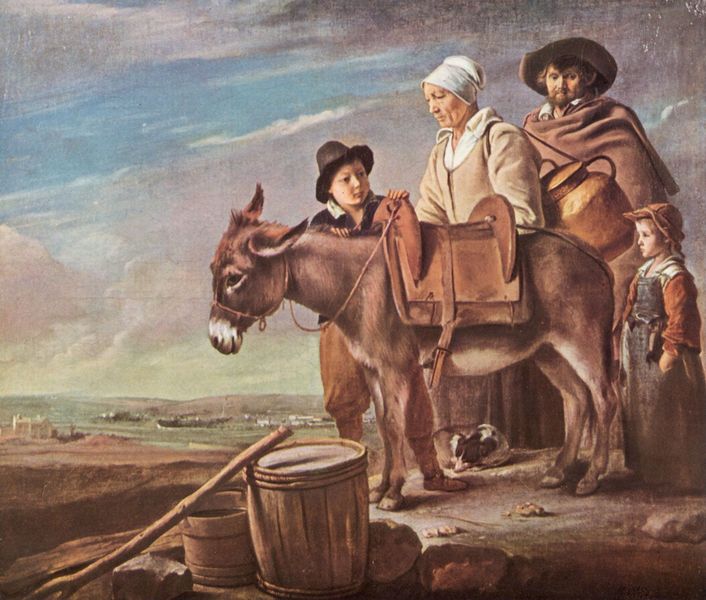
Titel: Familie der Milchverkäuferin
Künstler: Louis Le Nain
Standort: Sankt Petersburg
Institution: Musée de l'Ermitage
Schlagwörter: blau, felsen, gemälde, gestein, hand, himmel, mann, meer, schatten, umhang, weiß, wolken, grün, landschaft, menschen, mädchen, see, stadt, braun, frau, grau, holz, hut, hüte, kleid, licht, schwarz, straße, ausblick, gebäude, haus, hund, rot, tier, tuch, weg, wiese, wolke, beige, haube, malerei, rock, alt, bart, kappe, mütze, arm, bluse, gesicht, kleidung, stein, steine, tragen, trauer, ast, erde, felder, ferne, horizont, natur, weide, sonne, boden, land, gewand, kutte, mantel, realismus, eltern, familie, kind, mutter, vater, ohren, traurig, arbeit, bauern, esel, kinder, stock, krug, vase, hufe, sattel, zaumzeug, zügel, kübel, stab, buben, knaben, leine, gepäck, körbe, last, fels, dorf, schlucht, naiv, idylle, romantik, unwetter, blue, hat, oil, people, red, white, black, country, dress, green, grey, group, painting, woman, ernst, brown, pot, junge, bauer, geschwister, gefäß, knabe, milch, kupfer, fass, tasche, maultier, muli, runge, wood, sad, gut, cloud, clouds, man, rocks, sky, stone, reise, wanderer, girl, hill, house, landscape, mountain, nature, orange, peasant, sea, water, distance, horizon, halfter, zaum, boy, child, feet, spain, spanish, stand, fässer, stange, lasttier, aufbruch, america, road, bottich, käse, eimer, bauernfamilie, coat, fur, mother, animals, dog, hats, romantic, unterwegs, schaufel, spaten, stecken, children, pasture, town, kessel, urn, peasants, rural, valley, bauerfamilie, cloak, pastoral, toga, family, buildings, walk, ears, pants, shoes, rembrand, animal, eye, farm, horse, reins, wanderschaft, outdoors, travel, hooves, dutch, stones, father, stick, son, jug, poor, goodbye, parents, daughter, ass, slave, farmer, vista, pensive, lonely, farming, barrel, barrels, buckets, donkey, journey, mule, sombre, kettle, le nain, esesl, husband, wife, saddle, bucket, tierei, belly, pilgrim, pilgrims, kjunge, two children, familyt, vesle, vlouds, saffle, travle, tempura, cute, traveling, wandering, poverty, dumb, son daughter, sakkle, married couple, womna, schlucjt, sadle, leaving, downtrodden, burro, sitck, sotne, burrow, reitesel, netherland, indirect lighting, water urn